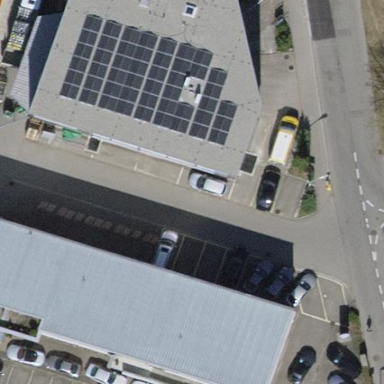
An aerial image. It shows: Industrial building with flat roof.